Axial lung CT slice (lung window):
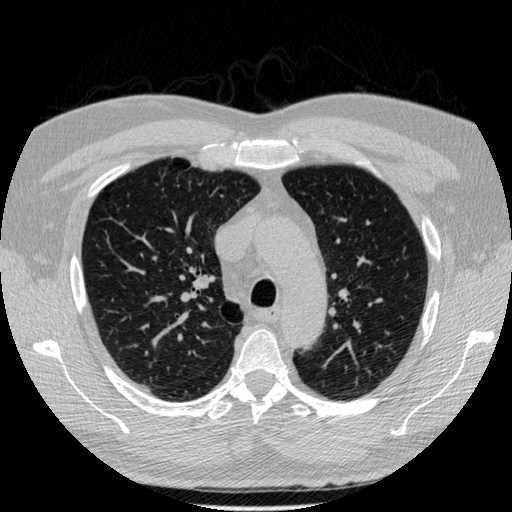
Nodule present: no